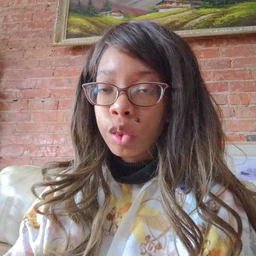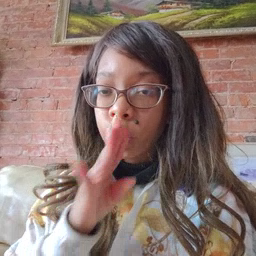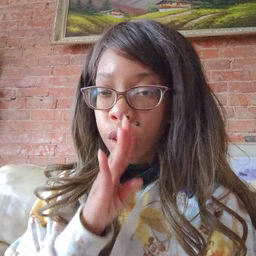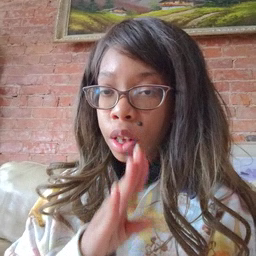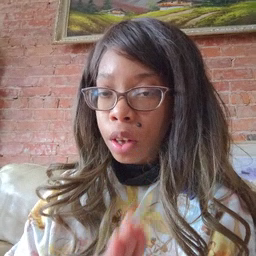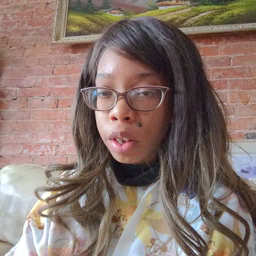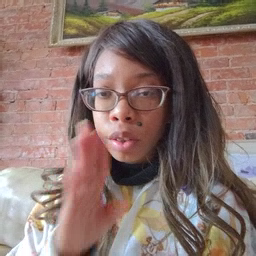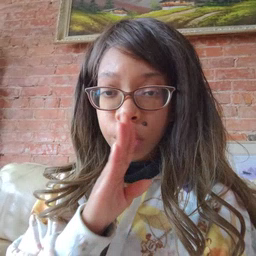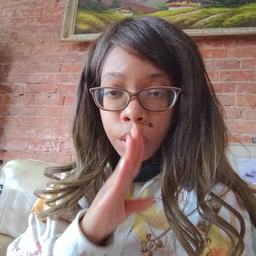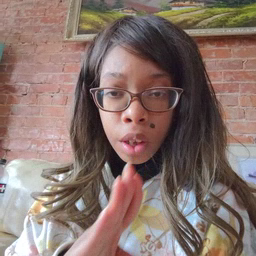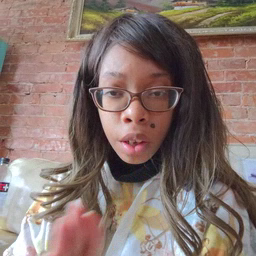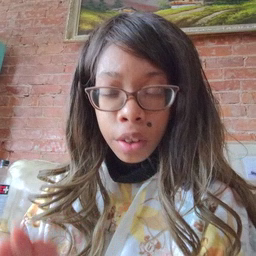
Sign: quiet